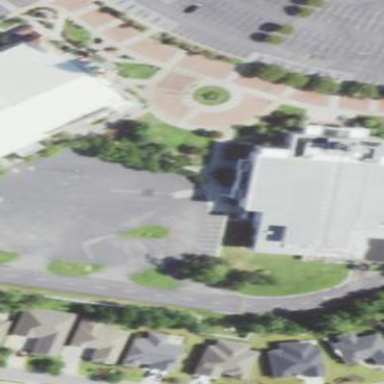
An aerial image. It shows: There is theatre building.